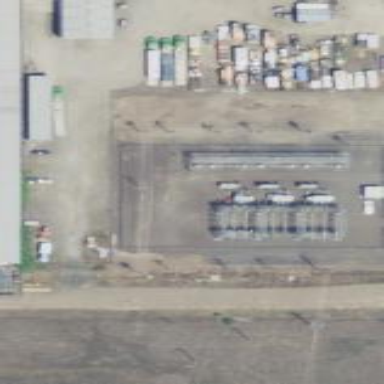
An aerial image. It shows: Distribution-level power substation.